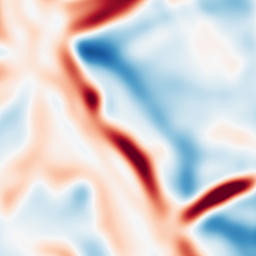
Category: multiscale
Decomposition family: log
Decomposition parameters: sigma: 10
Upsampling method: quintic
Upsampling parameters: scale: 2
Upsampling scale: 2